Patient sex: F
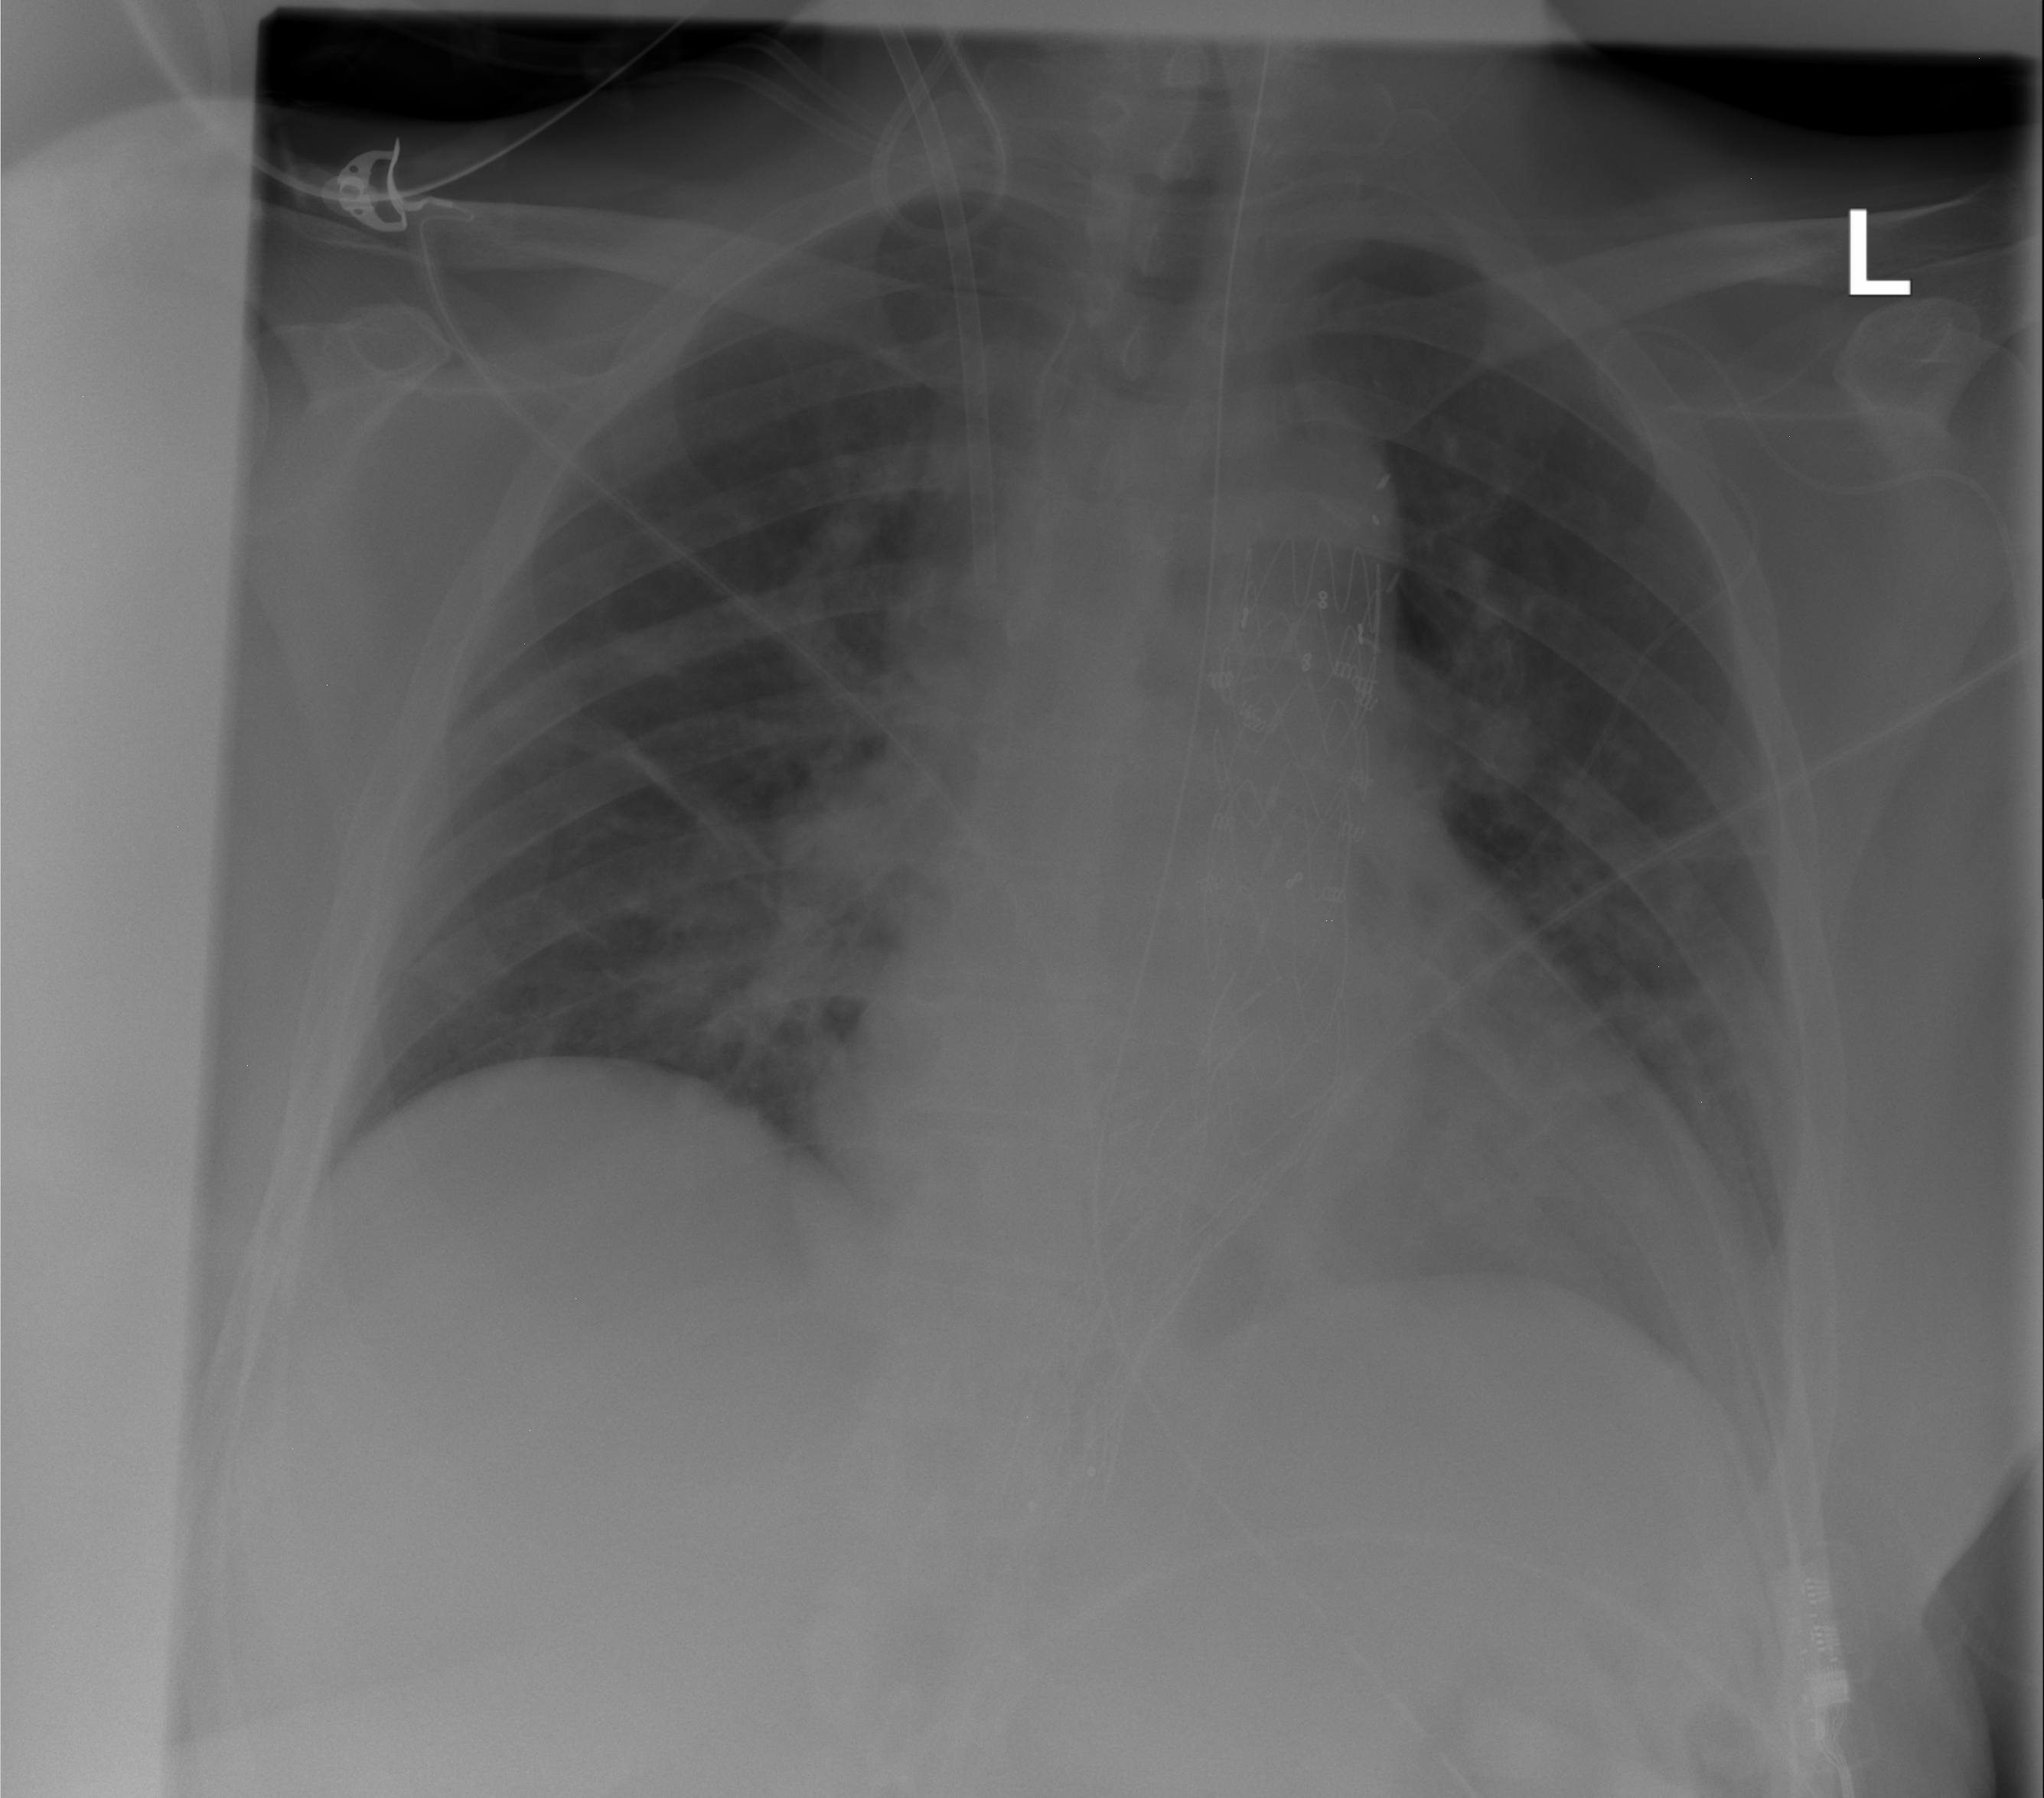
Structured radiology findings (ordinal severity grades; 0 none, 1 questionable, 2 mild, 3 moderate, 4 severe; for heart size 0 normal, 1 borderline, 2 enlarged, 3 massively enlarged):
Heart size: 2
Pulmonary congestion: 0
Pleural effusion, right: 0
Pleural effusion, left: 0
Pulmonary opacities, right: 0
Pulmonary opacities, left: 0
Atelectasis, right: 2
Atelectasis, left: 0